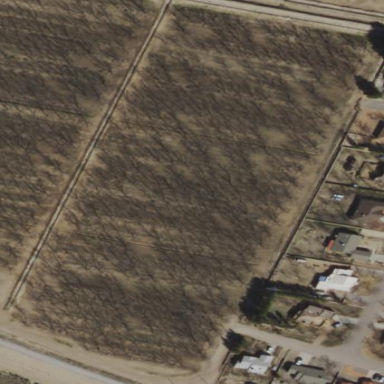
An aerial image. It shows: Orchard.